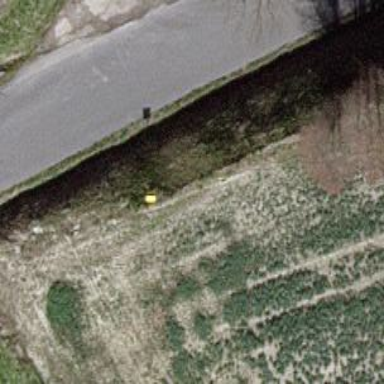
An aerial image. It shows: Aerial marker.